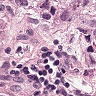
Metastatic tissue present: yes